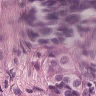
Metastatic tissue present: yes